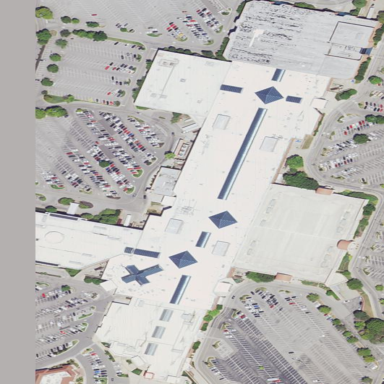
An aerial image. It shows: Mall building.